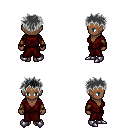
a pixel art fantasy rpg character, female body template, human, dark skin, red robe, teal pants, gray bedhead hairstyle, cloth bracers, metal boots, four views (front, back, left, right), 2x2 character sprite sheet, small pixel art, hard edges, no anti-aliasing